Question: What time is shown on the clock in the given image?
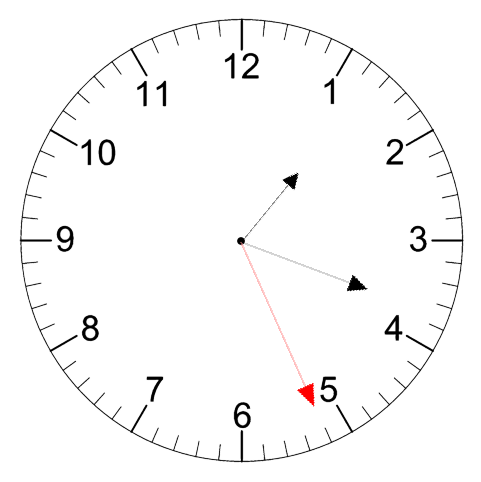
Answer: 01:18:26